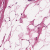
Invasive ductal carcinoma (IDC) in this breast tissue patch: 0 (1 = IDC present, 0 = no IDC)